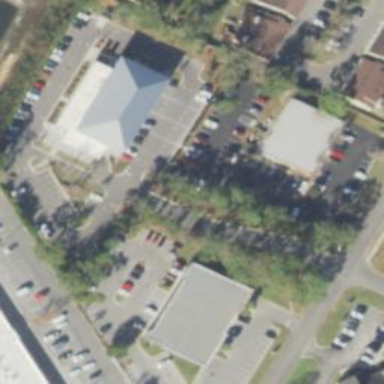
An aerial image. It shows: Parking space.